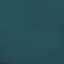
Land use / land cover: SeaLake